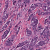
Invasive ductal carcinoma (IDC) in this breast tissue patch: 1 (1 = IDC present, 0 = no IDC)